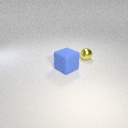
small yellow metal sphere to the right of large blue rubber cube